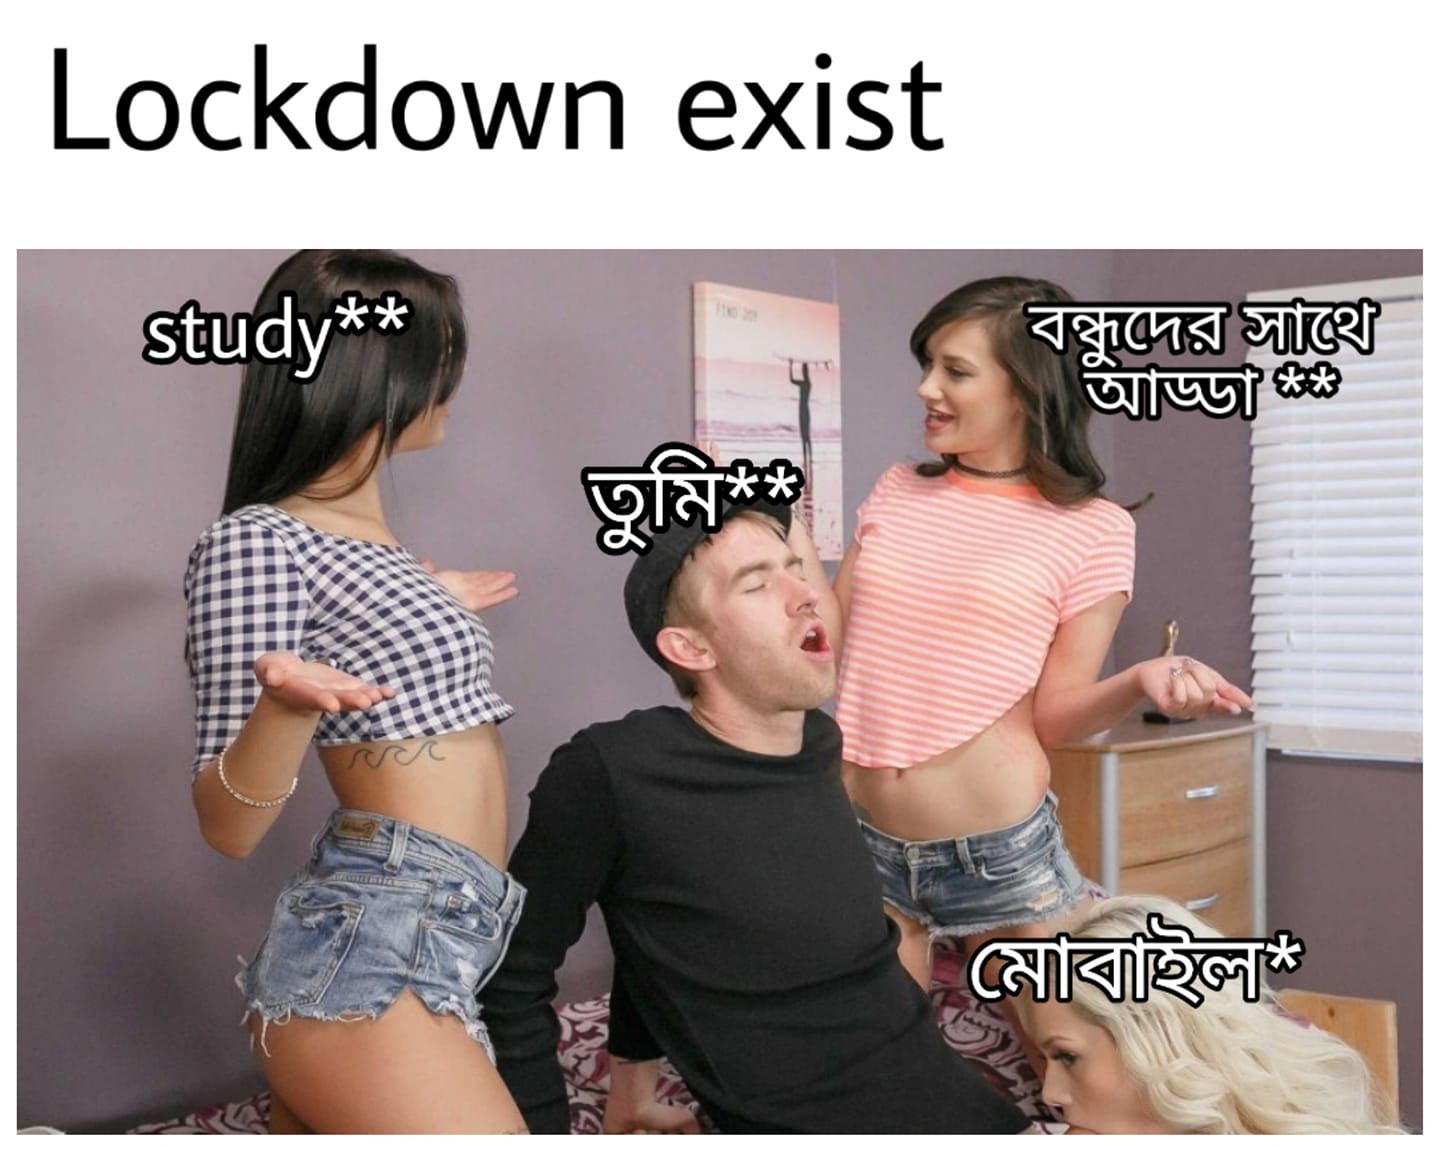
Caption: Lockdown exist   study **  তুমি **      মোবাইল *     বন্ধুদের সাথে আড্ডা **
Label: hate